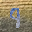
Label: 9